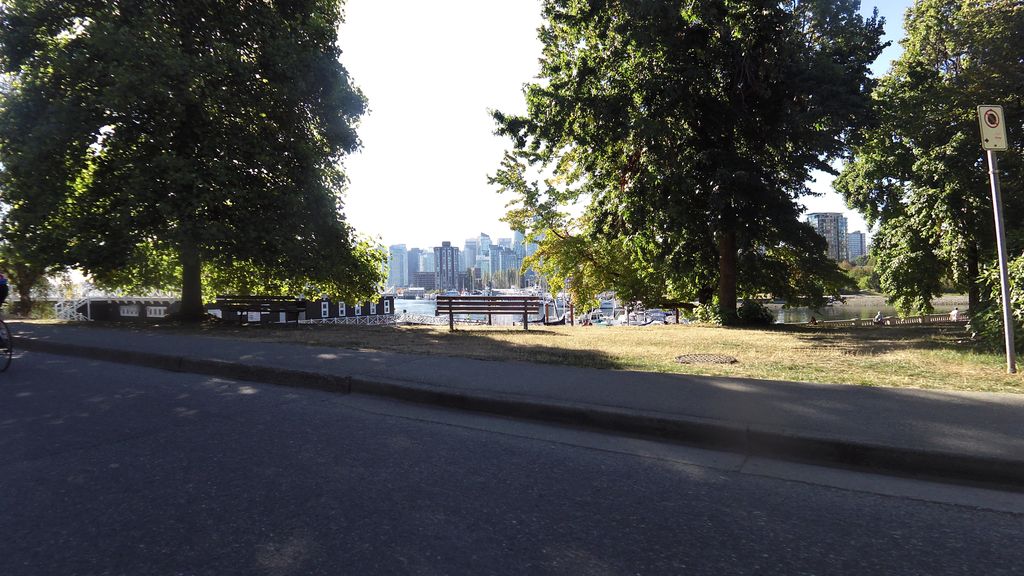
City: vancouver